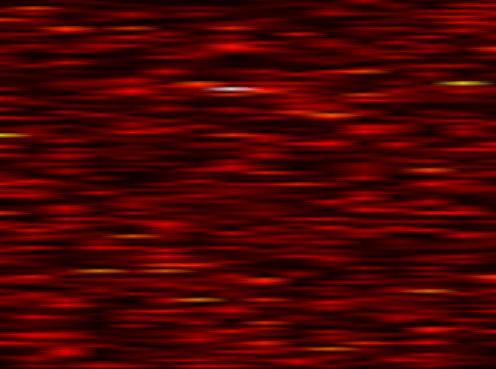
Label: FBMC